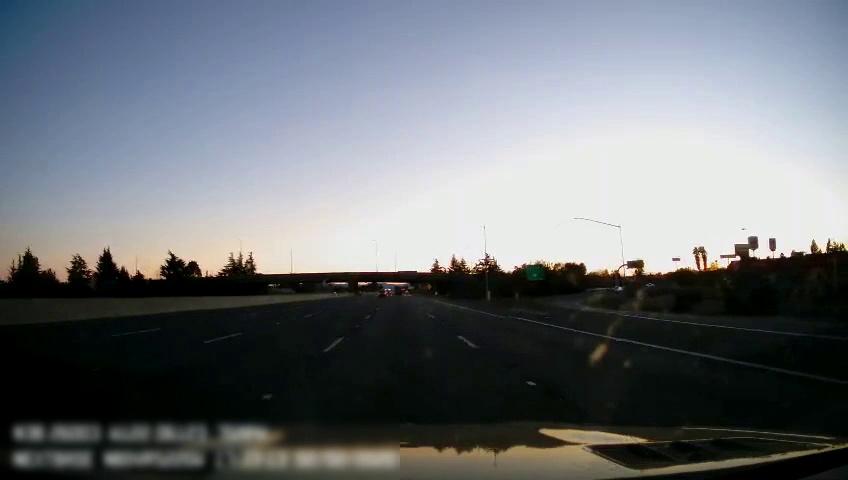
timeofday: Day
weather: Sunny
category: Drivable Space
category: Vehicles | Car
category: Lanes | Current Lane
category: Lanes | Alternate Lane
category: Lanes | Alternate Lane
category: Lanes | Current Lane
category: Lanes | Alternate Lane
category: Lanes | Alternate Lane
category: Traffic | Signs
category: Traffic | Signs